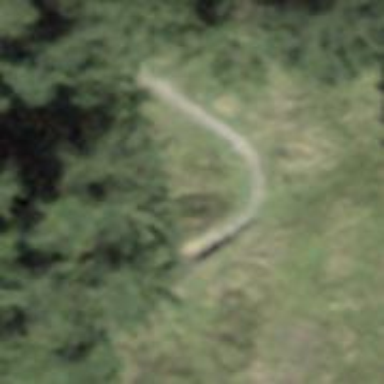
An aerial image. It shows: Path with excellent visibility for trail.